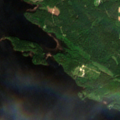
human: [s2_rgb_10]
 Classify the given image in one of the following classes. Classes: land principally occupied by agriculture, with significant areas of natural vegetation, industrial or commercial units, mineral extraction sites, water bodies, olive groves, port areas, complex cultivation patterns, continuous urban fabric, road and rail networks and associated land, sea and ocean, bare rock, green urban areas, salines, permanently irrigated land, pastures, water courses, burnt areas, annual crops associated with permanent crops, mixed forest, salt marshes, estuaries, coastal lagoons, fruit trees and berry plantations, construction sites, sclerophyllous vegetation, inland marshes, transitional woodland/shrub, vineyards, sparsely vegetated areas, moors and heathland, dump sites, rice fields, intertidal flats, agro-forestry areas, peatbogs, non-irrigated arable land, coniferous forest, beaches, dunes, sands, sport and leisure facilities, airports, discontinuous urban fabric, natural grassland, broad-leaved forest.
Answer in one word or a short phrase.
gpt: land principally occupied by agriculture, with significant areas of natural vegetation, mixed forest, water bodies